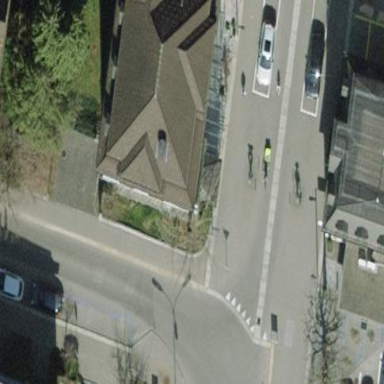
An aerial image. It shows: Half-hipped roof shape on the apartments building.